Aerial crown-view tile of a tropical tree (Barro Colorado Island, Panama), acquired 20250818:
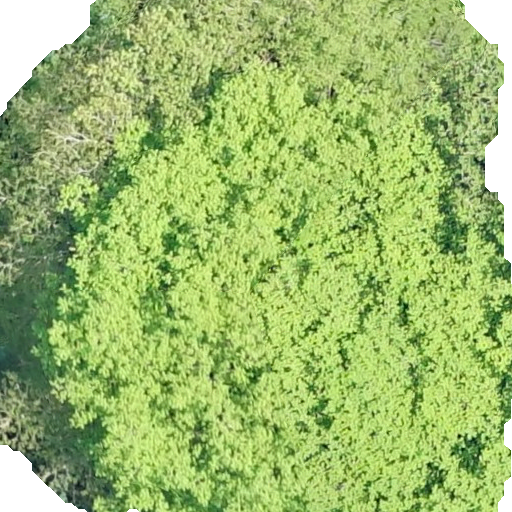
Species: Tachigali panamensis
GBIF accepted scientific name: Tachigali panamensis
Crown area: 417.479 m²